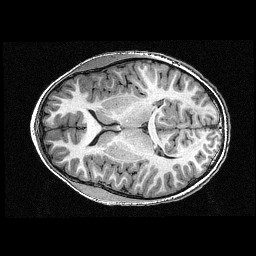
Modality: T1w
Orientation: axial
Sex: male